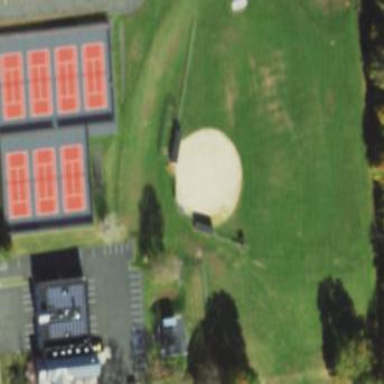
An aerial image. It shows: Baseball pitch for leisure and sports activities.